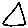
Label: triangle